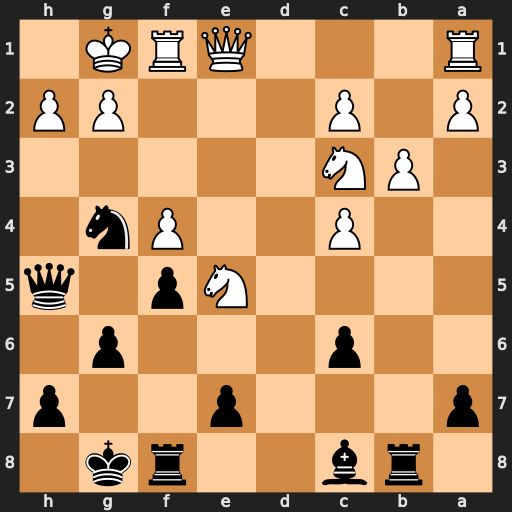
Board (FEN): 1rb2rk1/p3p2p/2p3p1/4Np1q/2P2Pn1/1PN5/P1P3PP/R3QRK1
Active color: b
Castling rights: -
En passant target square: -
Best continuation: Qxh2#